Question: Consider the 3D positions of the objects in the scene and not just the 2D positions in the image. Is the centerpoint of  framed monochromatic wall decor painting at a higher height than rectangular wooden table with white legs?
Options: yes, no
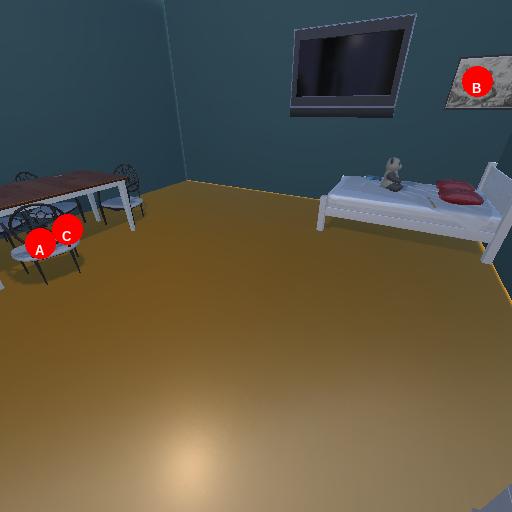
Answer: yes